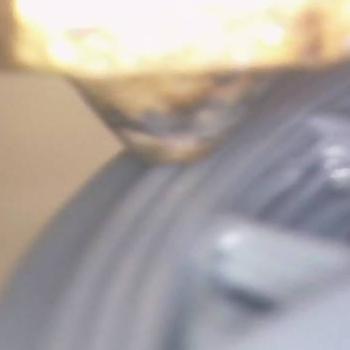
Flow rate: 56%